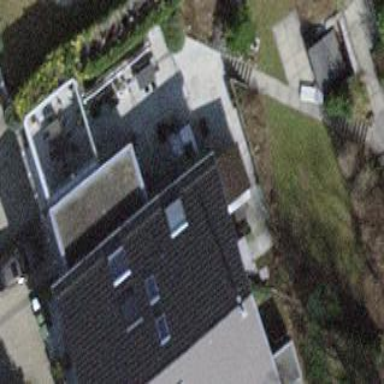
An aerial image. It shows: Gabled roofed house.